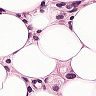
Metastatic tissue present: yes